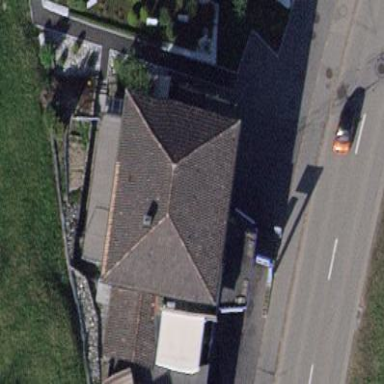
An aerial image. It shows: Hipped-roof building with apartments.